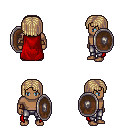
a pixel art fantasy rpg character, male body template, human, dark skin, red cape, metal pants, white blonde pageboy hairstyle, leather bracers, shield, four views (front, back, left, right), 2x2 character sprite sheet, small pixel art, hard edges, no anti-aliasing